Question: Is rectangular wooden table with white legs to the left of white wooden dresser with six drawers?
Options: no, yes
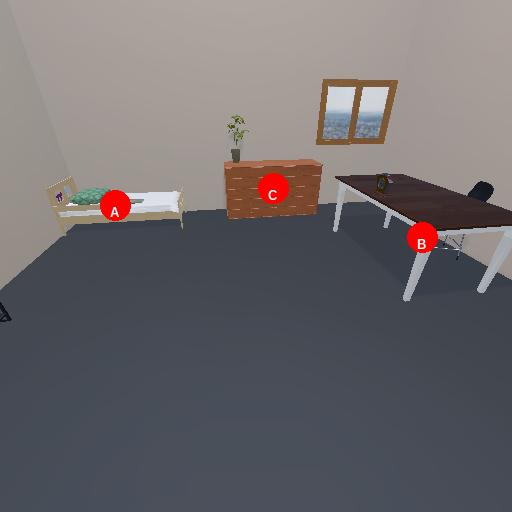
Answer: no